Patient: sex M, age 35
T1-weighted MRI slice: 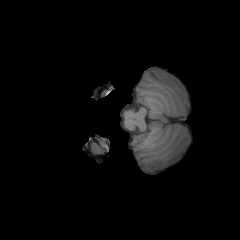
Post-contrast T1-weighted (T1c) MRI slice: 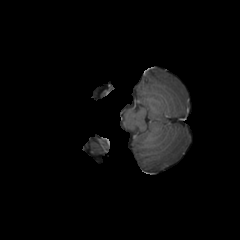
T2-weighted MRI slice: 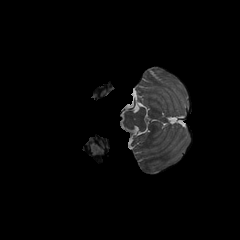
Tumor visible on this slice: no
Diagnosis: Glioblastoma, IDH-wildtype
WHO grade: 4